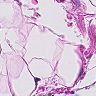
Metastatic tissue present: no